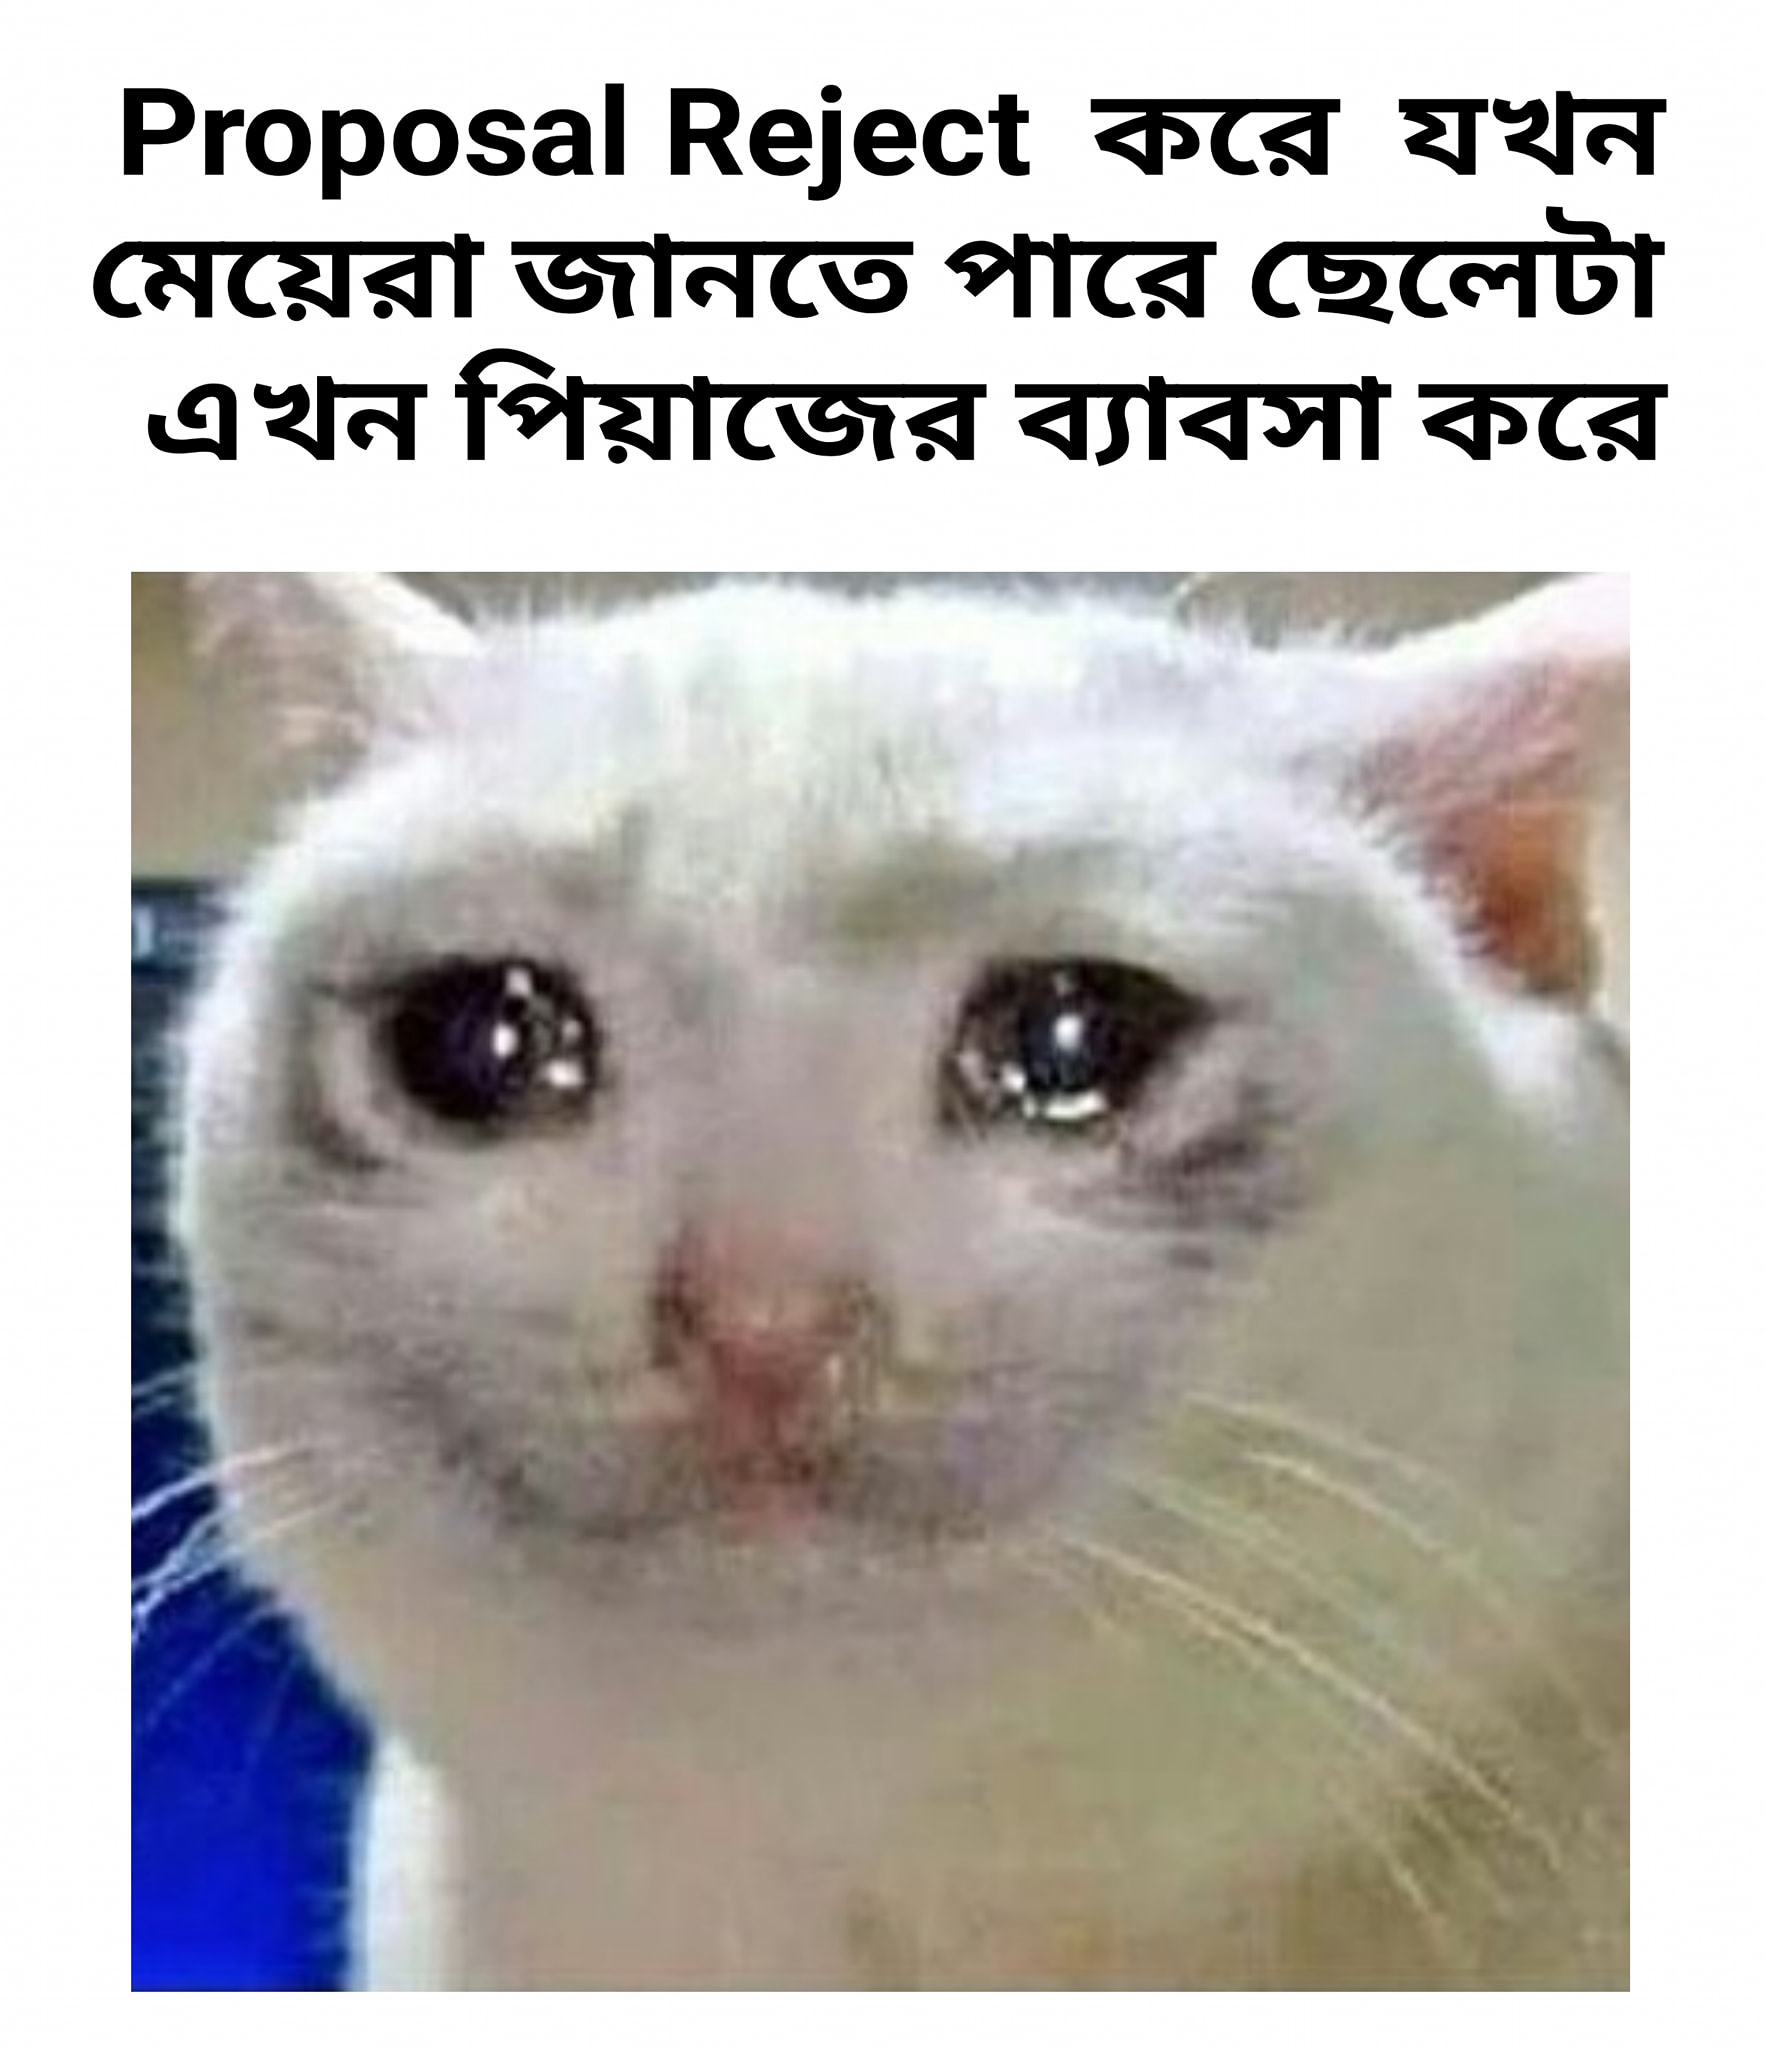
Caption: Proposal Reject  করে যখন মেয়েরা জানতে পারে ছেলেটা এখন পিয়াজের ব্যবসা করে
Label: hate